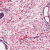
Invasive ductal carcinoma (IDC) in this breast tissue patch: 0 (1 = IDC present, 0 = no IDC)